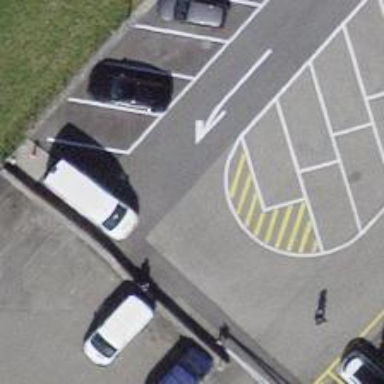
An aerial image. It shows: Road serving as parking aisle.